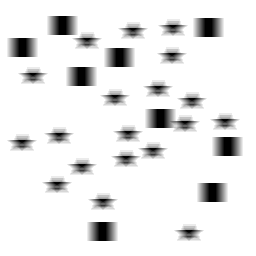
Squares: 9
Triangles: 0
Stars: 19
Total shapes: 28